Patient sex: M
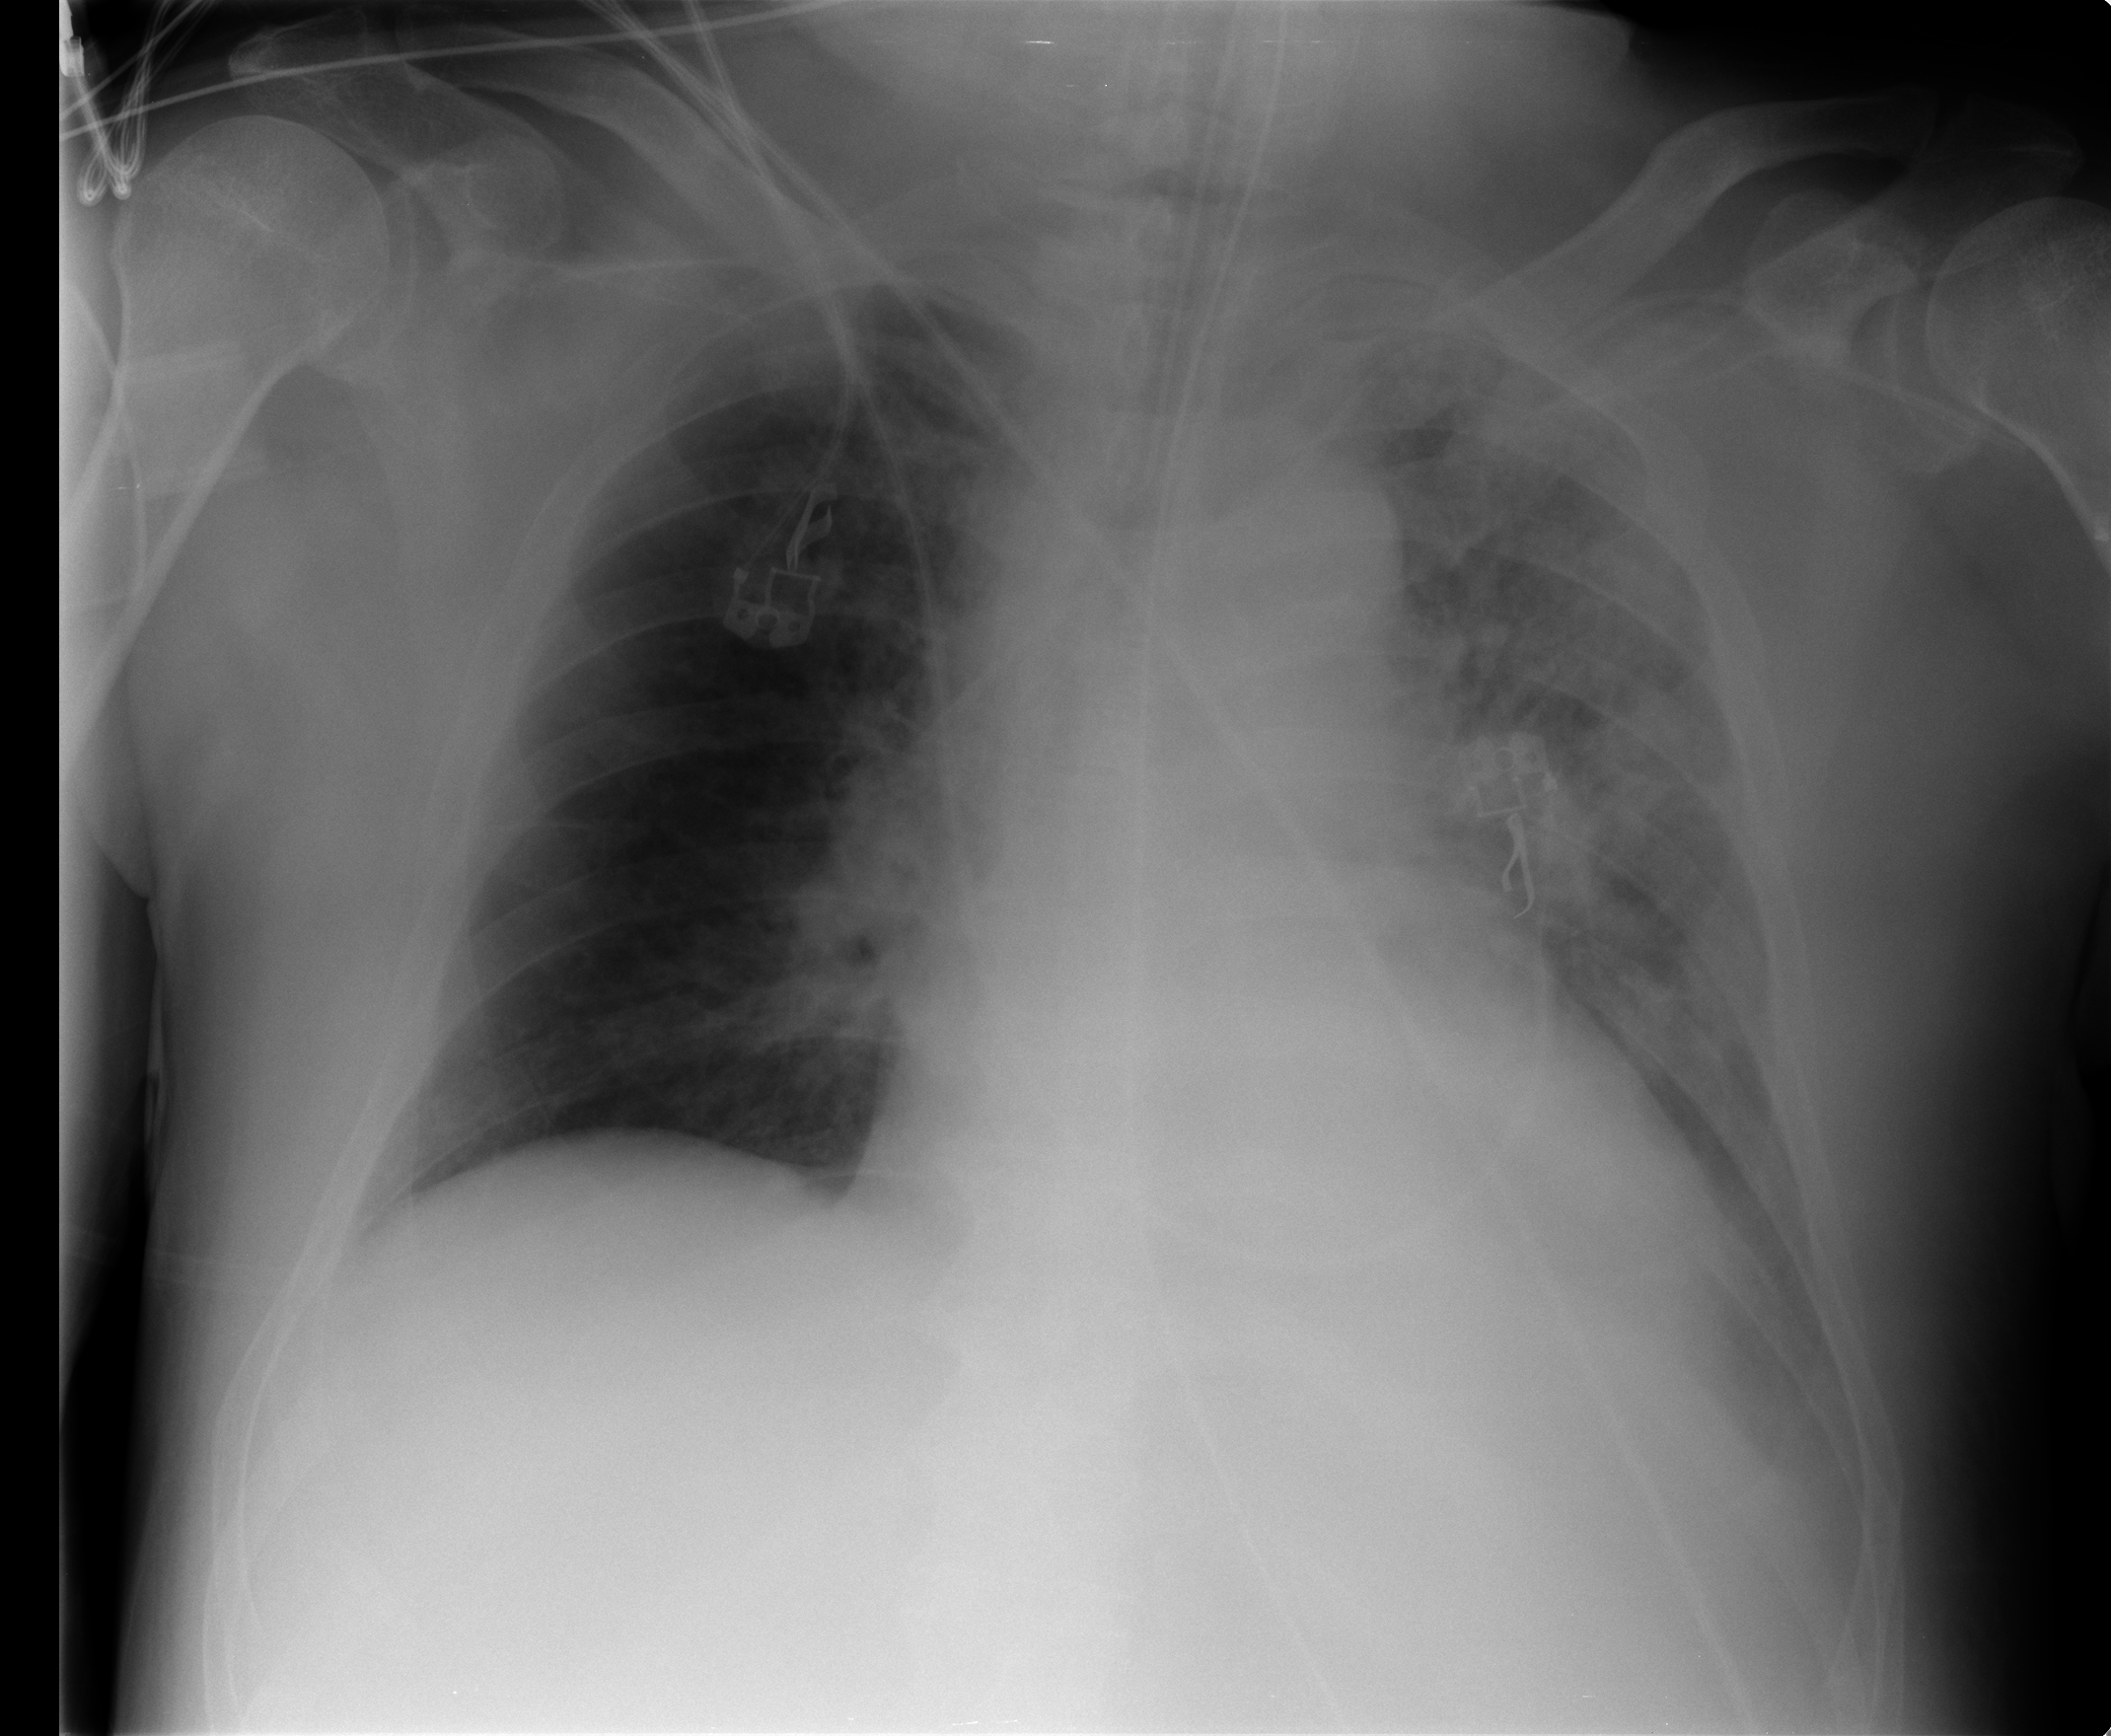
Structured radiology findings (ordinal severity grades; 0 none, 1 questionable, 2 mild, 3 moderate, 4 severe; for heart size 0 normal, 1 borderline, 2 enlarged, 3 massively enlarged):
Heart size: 0
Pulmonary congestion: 2
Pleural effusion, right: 0
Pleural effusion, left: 1
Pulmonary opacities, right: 0
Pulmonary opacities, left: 3
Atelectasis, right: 1
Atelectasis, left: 2